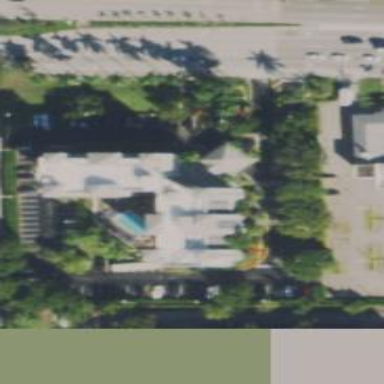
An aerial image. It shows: Hotel building.